Brain MRI, t2w sequence, axial 2D slice.
Patient: age 44, sex F, weight 95 kg, height 1.95 m
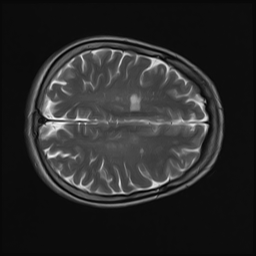